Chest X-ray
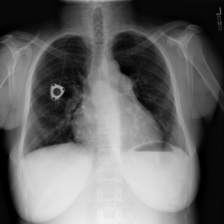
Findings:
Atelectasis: negative
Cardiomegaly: positive
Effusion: positive
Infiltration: negative
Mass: negative
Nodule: negative
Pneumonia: negative
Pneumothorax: negative
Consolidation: negative
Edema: negative
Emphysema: negative
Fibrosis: negative
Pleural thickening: negative
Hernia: negative